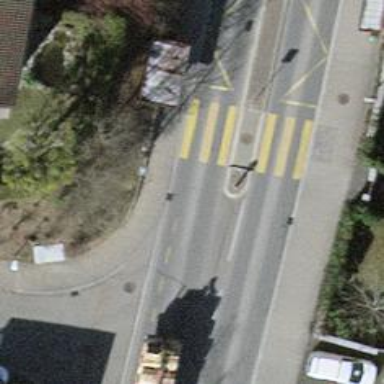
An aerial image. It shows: Zebra crossing with crossing island.